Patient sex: F
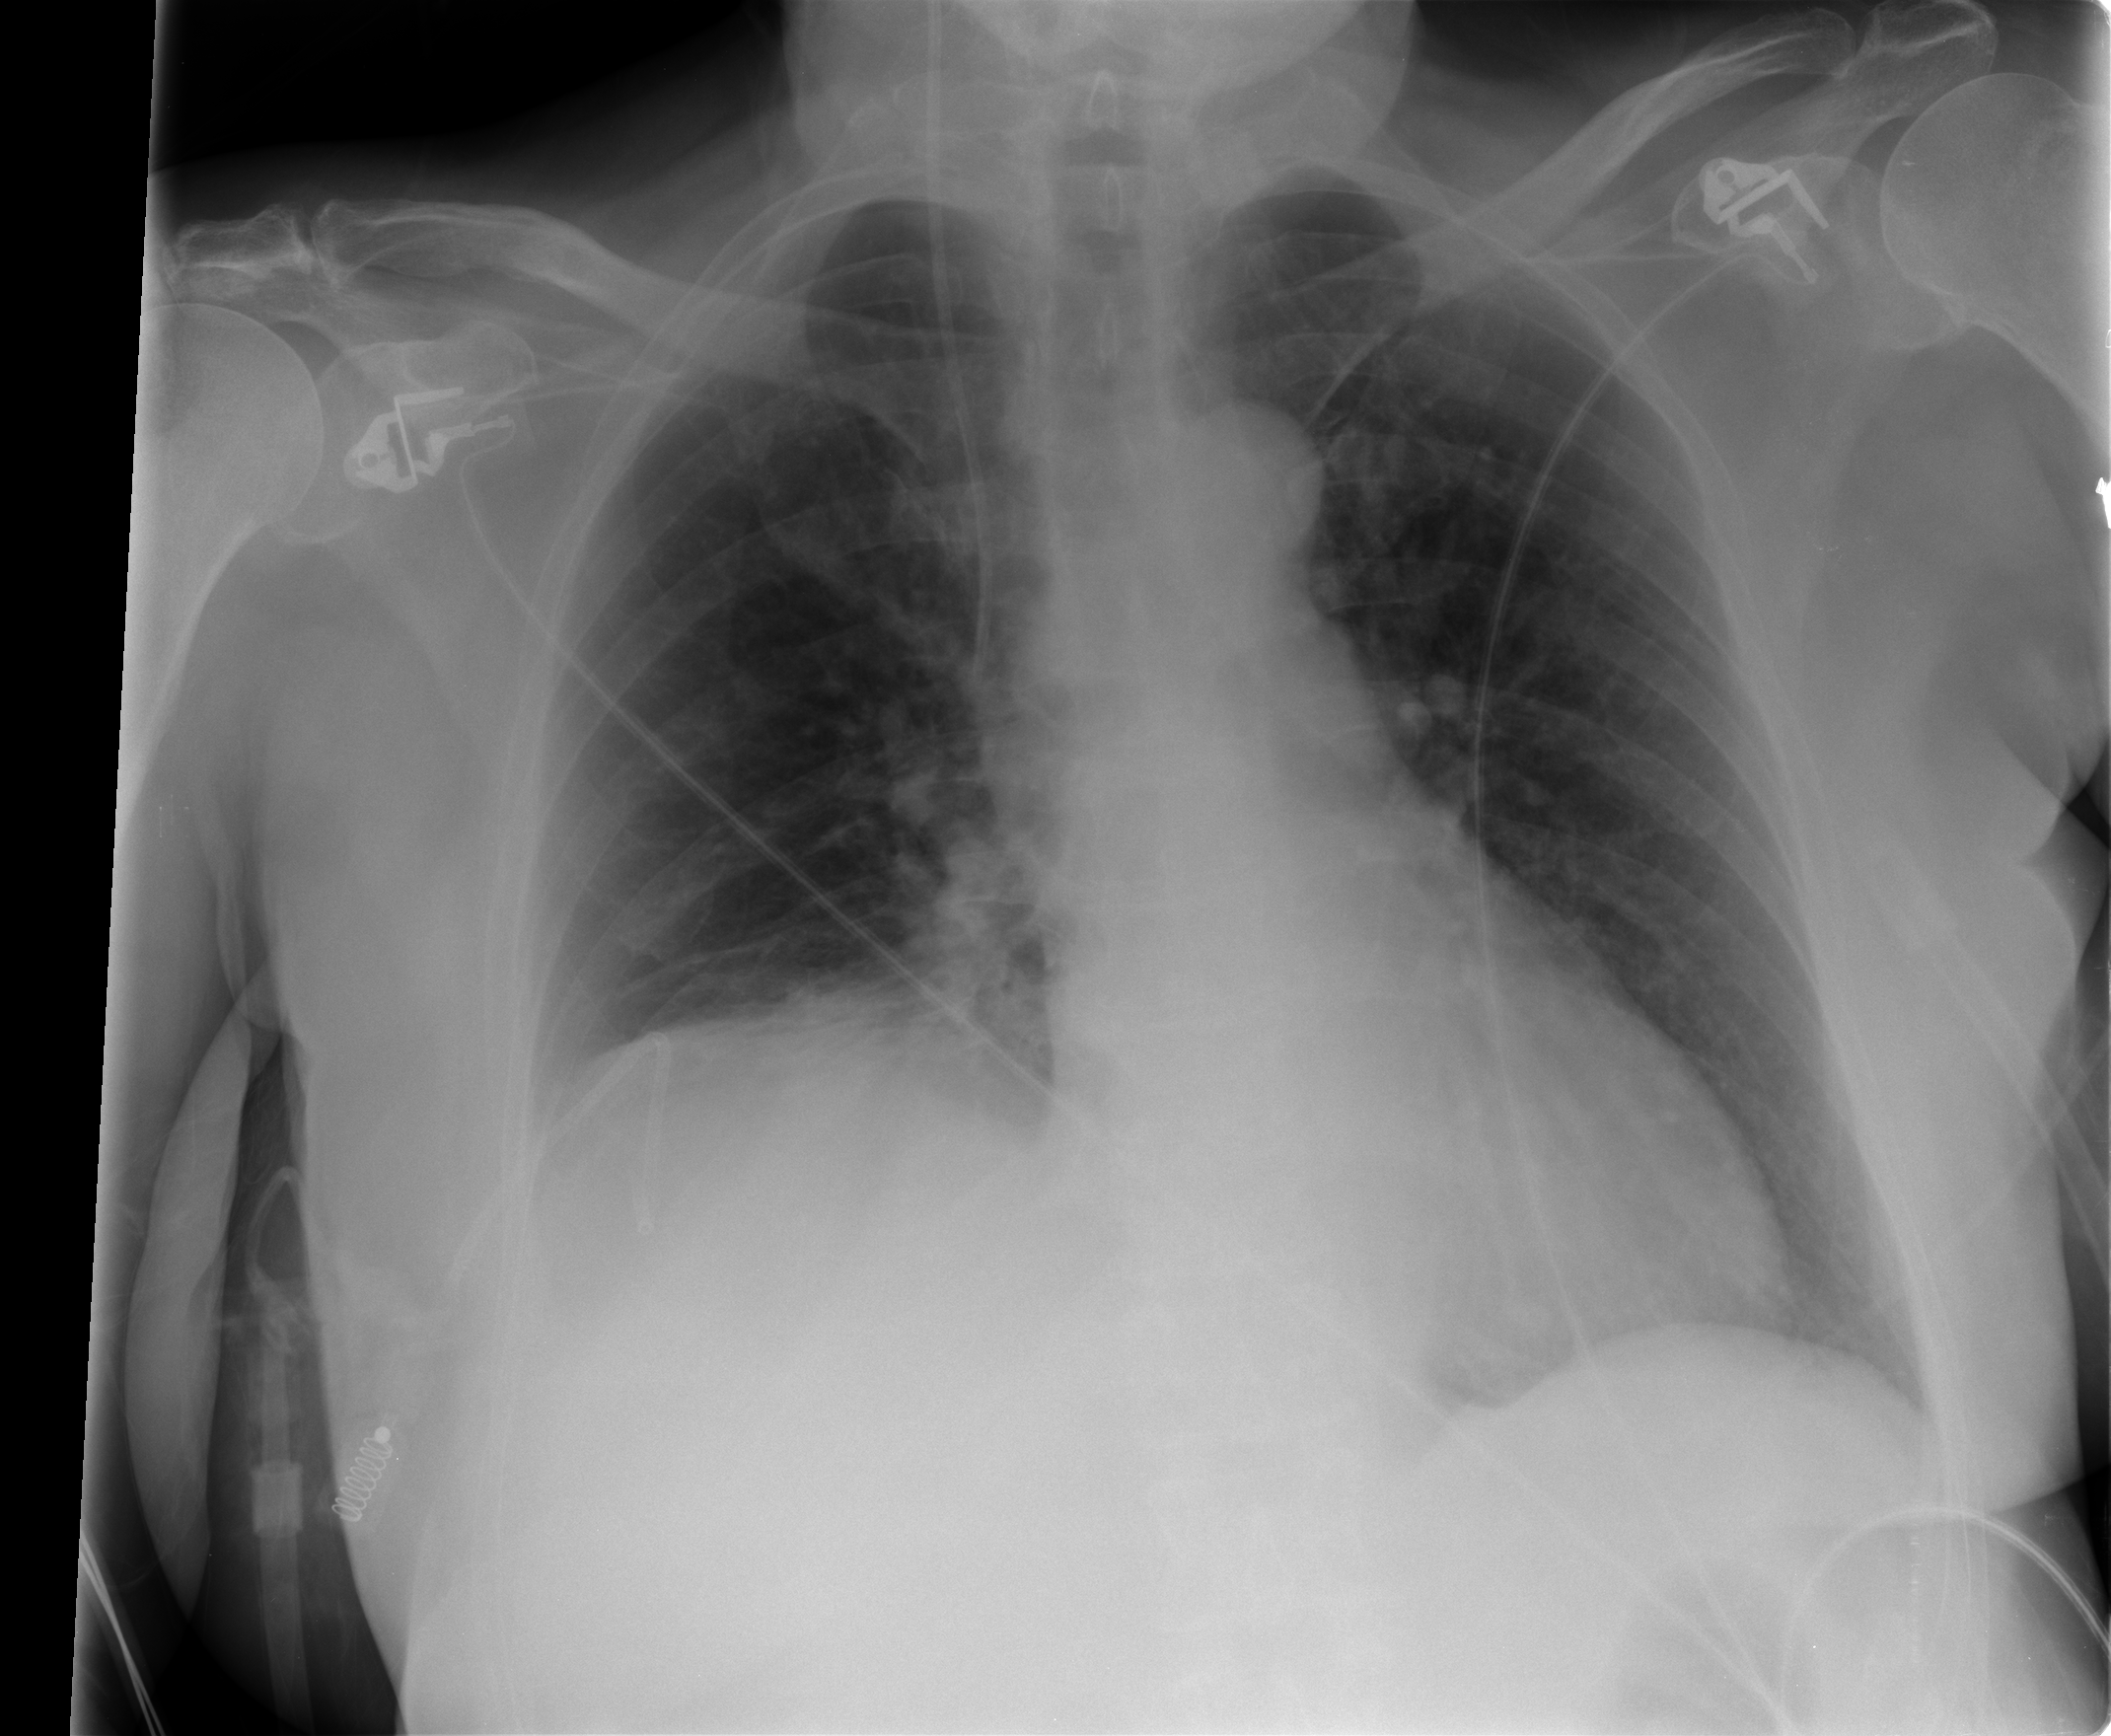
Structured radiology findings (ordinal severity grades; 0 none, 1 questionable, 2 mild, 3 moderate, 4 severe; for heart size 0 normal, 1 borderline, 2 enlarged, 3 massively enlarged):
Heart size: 0
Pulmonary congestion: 0
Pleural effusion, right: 1
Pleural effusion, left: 0
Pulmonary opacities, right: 0
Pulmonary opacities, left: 0
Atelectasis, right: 3
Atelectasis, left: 0